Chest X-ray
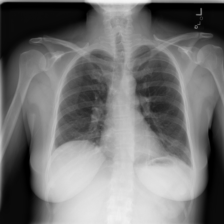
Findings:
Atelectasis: positive
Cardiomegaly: negative
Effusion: negative
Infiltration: positive
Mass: negative
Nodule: negative
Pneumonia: negative
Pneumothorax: negative
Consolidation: negative
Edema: negative
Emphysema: negative
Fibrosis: negative
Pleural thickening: negative
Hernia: negative